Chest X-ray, PA view. Patient: 28 years old, sex M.
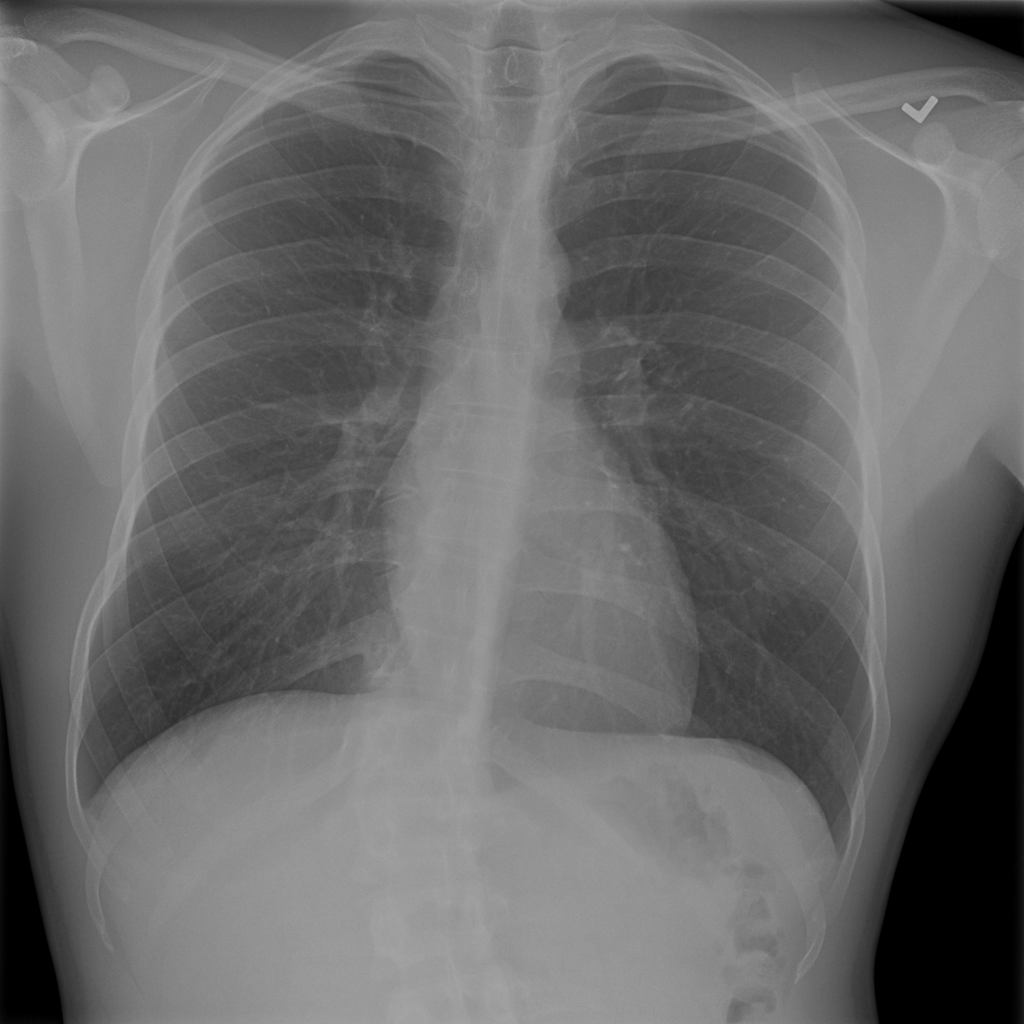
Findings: No Finding